Question: I use online note taking editors to take notes. One of them I'm using is called dynalist.io.
I run stylebot (chrome plugin) to apply specific CSS sheets to those pages
Normally when i put a URL link inside of my documents, I put two types:
- -
I'd like to apply CSS styles on those '<a href>' tags seperately, however the program defaults the same class for all domain links so I cannot use CSS classes to achieve this
unless (to my knowledge) use javascript to target '<a href>' and make seperate classes for different domain links. Then apply CSS rules
Reference image:

How would I go about doing this?
edit: would I have to use greasemonkey to inject javascript?
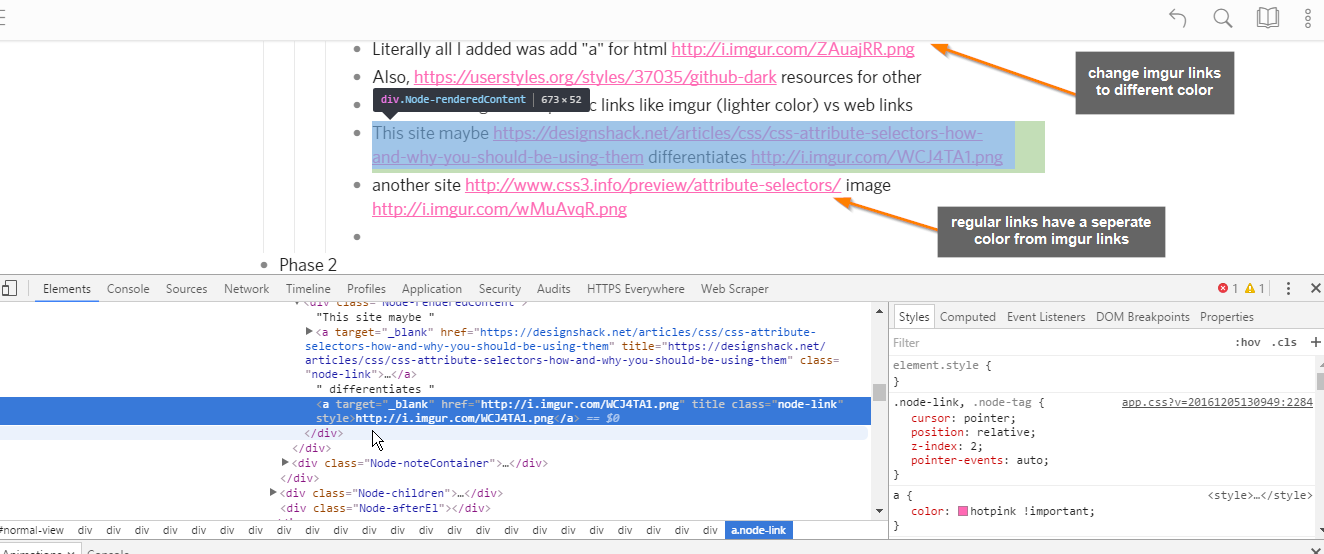
Answer: You can add the following rules at your css file (this is not efficient):
'''
a[href^="http://i.imgur.com"] {
color: red !important;
}
'''
It is like a regexp, and it is not efficient for a standard css, but in your case... will be good.
EDIT:
The '!important' is just to make sure you will overwrite other css rules.
The regexp is not efficient (for big pages) because the css need to check all the '<a>' tag and make a control.
If you need to change the color of other links, you need to create the same rule but with another link.